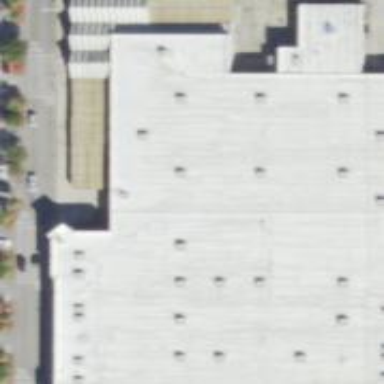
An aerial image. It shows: View of roof of building.